Question: I have planed to implement two pops in asp.net page. The First popup perform when the page button Click, and the Second popup perform when the first popup button click.
But When I Implement this in code, i got fist popup only. Can't got the second popup open.

'''
<head id="Head1" runat="server">
<title></title>
<style type="text/css">
.Background
{
background-color: Black;
filter: alpha(opacity=90);
opacity: 0.8;
}
.Popup
{
background-color: #FFFFFF;
border-width: 3px;
border-style: solid;
border-color: black;
padding-top: 10px;
padding-left: 10px;
width: 400px;
height: 350px;
}
.lbl
{
font-size: 16px;
font-style: italic;
font-weight: bold;
}
</style>
<script type="text/javascript">
function ShowModalPopup() {
$find("mp1").show();
return false;
}
function HideModalPopup() {
// alert("Yes");
$find("mp1").hide();
return false;
}
function ShowModalPopup1() {
$find("ModalPopupExtender1").show();
return false;
}
function HideModalPopup1() {
// alert("Yes");
$find("ModalPopupExtender1").hide();
return false;
}
</script>
</head>
<body>
<form id="form1" runat="server">
<asp:ScriptManager ID="ScriptManager1" runat="server">
</asp:ScriptManager>
<asp:Button ID="btnPopup1" runat="server" Text="Fill Form in Popup" />
<!-- ModalPopupExtender -->
<cc1:ModalPopupExtender ID="mp1" runat="server" PopupControlID="Panl1" TargetControlID="btnPopup1"
BehaviorID="modalPopupBehavior" CancelControlID="btnHide" BackgroundCssClass="Background">
</cc1:ModalPopupExtender>
<asp:Panel ID="Panl1" runat="server" CssClass="Popup" align="center" Style="display: none">
<asp:UpdatePanel ID="UpdatePanel2" runat="server" UpdateMode="Conditional">
<ContentTemplate>
<asp:TextBox ID="txt" runat="server" />
<asp:Label ID="Label2" Text="RED" runat="server" ForeColor="red" />
<asp:Button ID="Button2" runat="server" Text="Submit" OnClick="btnSubmit_Click" />
<asp:CheckBox ID="CheckBox1" TextAlign="Left" Text="ssdd" runat="server" />
</ContentTemplate>
<Triggers>
<asp:AsyncPostBackTrigger ControlID="btnPopup1" EventName="Click" />
</Triggers>
</asp:UpdatePanel>
<asp:Button ID="btnHide" runat="server" Text="Hide Modal Popup" OnClientClick="return HideModalPopup()" />
<!-- ModalPopupExtender 2 -->
<asp:Button ID="btnPopup2" runat="server" Text="Fill Form in Popup" />
<cc1:ModalPopupExtender ID="ModalPopupExtender1" runat="server" PopupControlID="Panel1"
TargetControlID="btnPopup2" BehaviorID="modalPopupBehavior" CancelControlID="btnHide1"
BackgroundCssClass="Background">
</cc1:ModalPopupExtender>
<asp:Panel ID="Panel1" runat="server" CssClass="Popup" align="center" Style="display: none">
<asp:UpdatePanel ID="UpdatePanel1" runat="server" UpdateMode="Conditional">
<ContentTemplate>
<asp:TextBox ID="TextBox1" runat="server" />
<asp:Label ID="Label1" Text="Blue" runat="server" ForeColor="Blue" />
<asp:Button ID="Button4" runat="server" Text="Submit" OnClick="btnSubmit_Click" />
<asp:CheckBox ID="CheckBox2" TextAlign="Left" Text="ssdd" runat="server" />
</ContentTemplate>
<Triggers>
<asp:AsyncPostBackTrigger ControlID="btnPopup2" EventName="Click" />
</Triggers>
</asp:UpdatePanel>
<asp:Button ID="btnHide1" runat="server" Text="Hide Modal Popup" OnClientClick="return HideModalPopup1()" />
</asp:Panel>
<!-- ModalPopupExtender 2 -->
</asp:Panel>
<!-- ModalPopupExtender -->
</form>
</body>
'''
'''
protected void btnSubmit_Click(object sender, EventArgs e)
{
Label2.Text = "Blue";
}
protected void btnClose_Click(object sender, EventArgs e)
{
}
'''
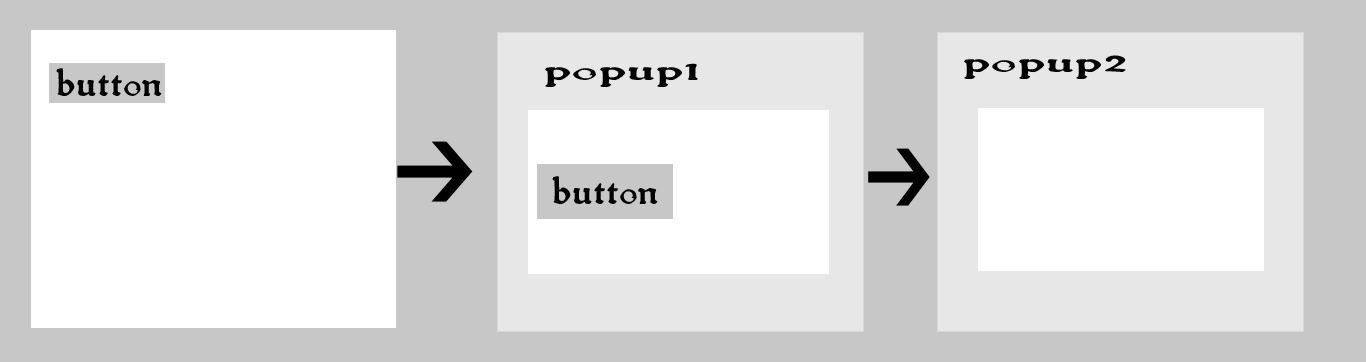
Answer: This link might be of good use to you.
<URL>
Also to have a modal pop up over another modal popup you need to set the 'z-index' otherwise there are chances that the 2nd popup might hide behind the 1st. The following are the links which explains the same.
<URL>
<URL>
<URL>
<URL>
Hope this helps.